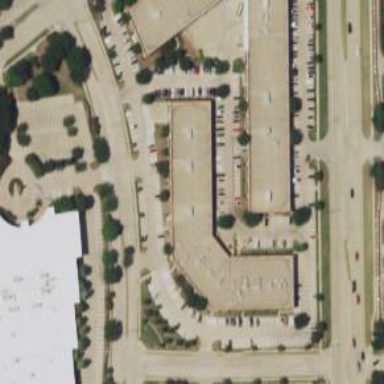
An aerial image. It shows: Commercial building.